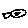
Label: fish